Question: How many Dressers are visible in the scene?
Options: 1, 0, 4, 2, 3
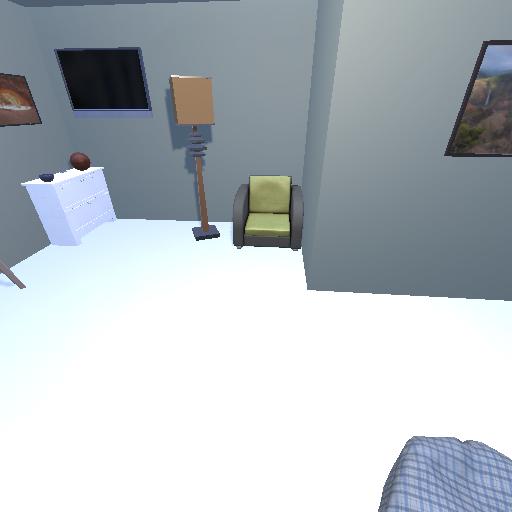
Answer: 1